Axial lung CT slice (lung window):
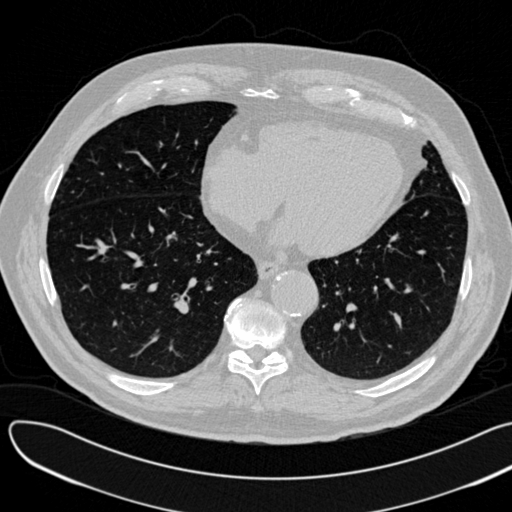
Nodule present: no